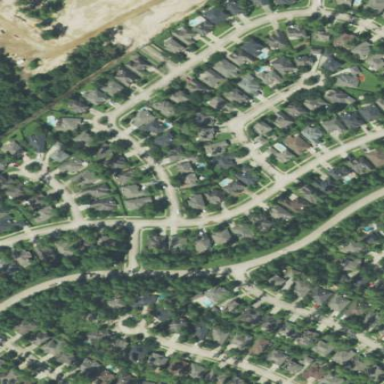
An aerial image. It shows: Residential area within neighborhood.